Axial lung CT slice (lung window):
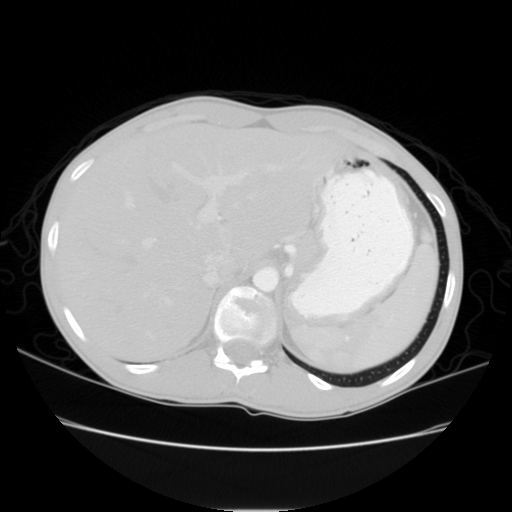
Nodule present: no